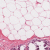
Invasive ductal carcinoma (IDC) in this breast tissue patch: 0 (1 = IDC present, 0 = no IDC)